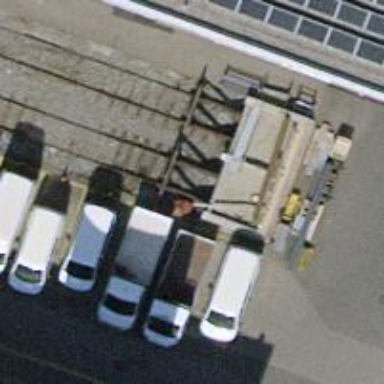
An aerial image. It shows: Railway buffer stop.